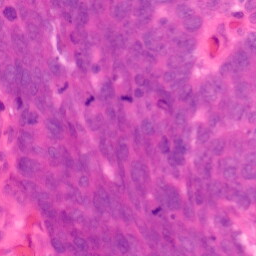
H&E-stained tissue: Colon